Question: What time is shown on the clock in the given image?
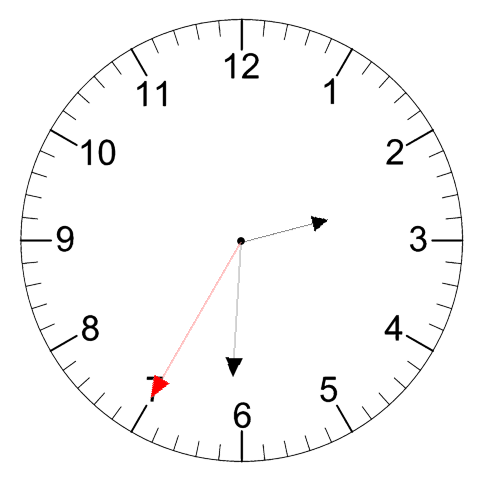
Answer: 02:30:35